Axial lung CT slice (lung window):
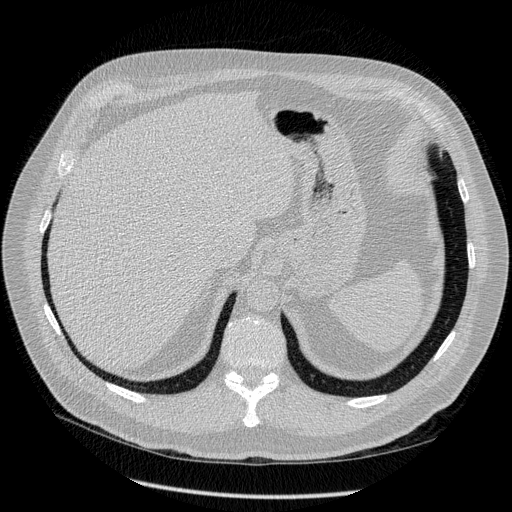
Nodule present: no